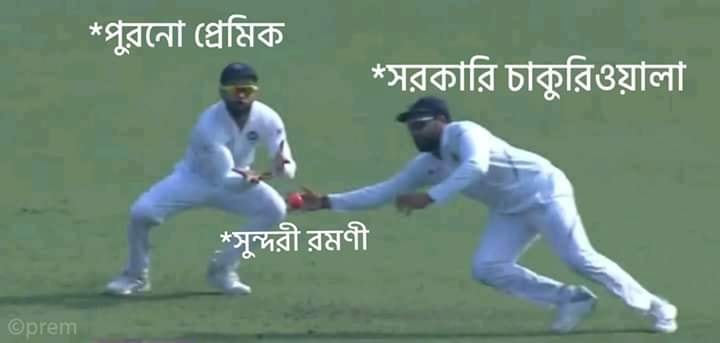
Caption: *পুরনো প্রেমিক   *সরকারি চাকুরিওয়ালা     *সুন্দরী রমণী
Label: non-hate